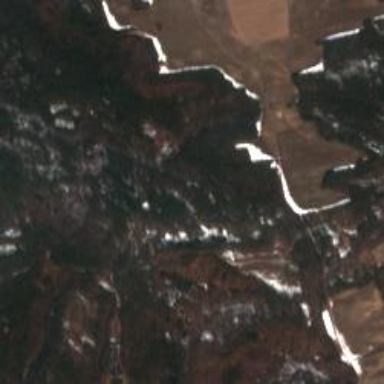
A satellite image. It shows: Ravine in the valley.